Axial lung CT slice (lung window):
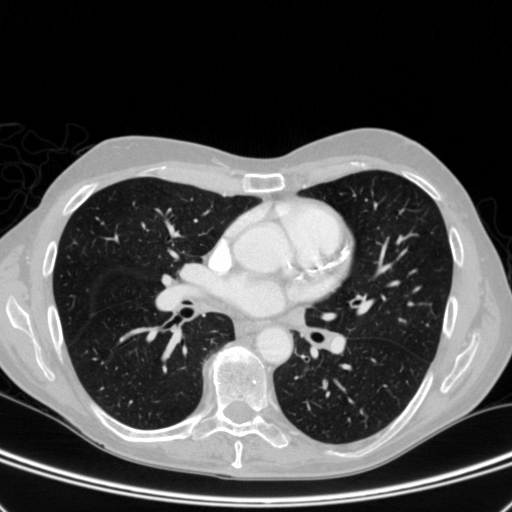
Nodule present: no